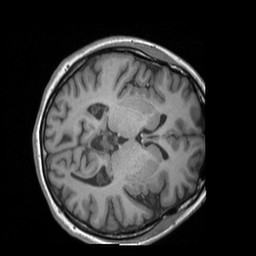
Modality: T1w
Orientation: axial
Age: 19
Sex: female